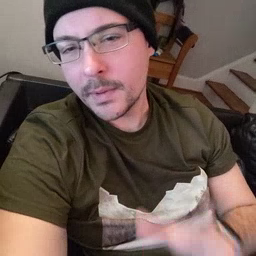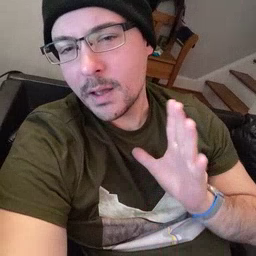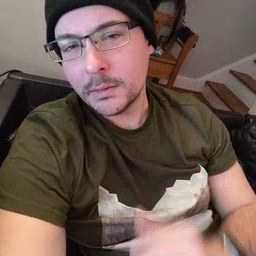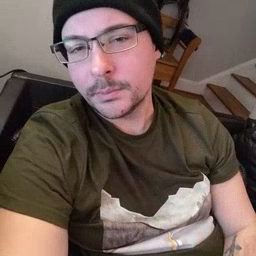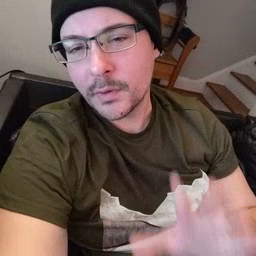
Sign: fine